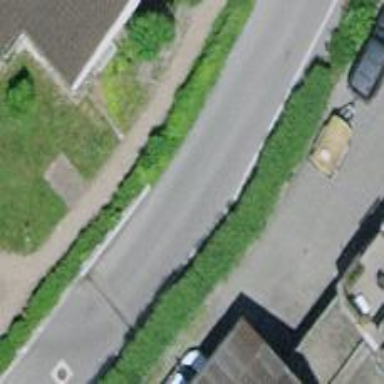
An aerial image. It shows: Hedge barrier.